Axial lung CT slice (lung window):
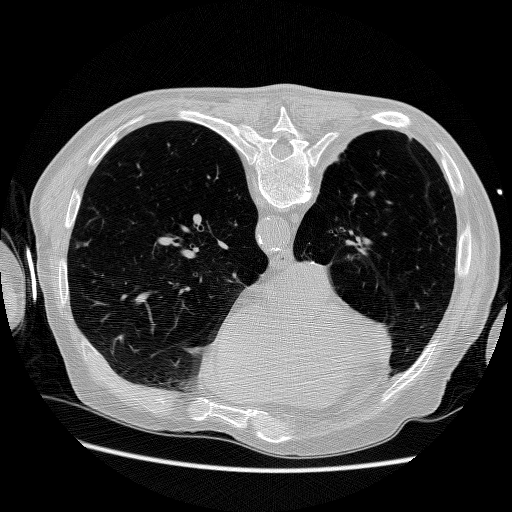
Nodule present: no